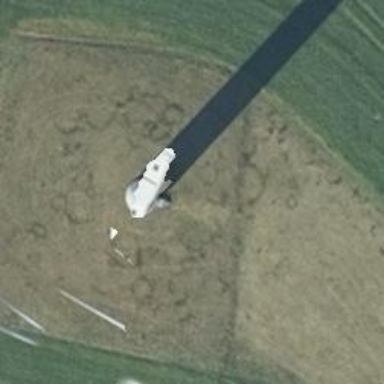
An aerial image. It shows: Wind generator of the horizontal axis type made by Vestas.